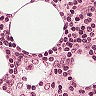
Metastatic tissue present: no